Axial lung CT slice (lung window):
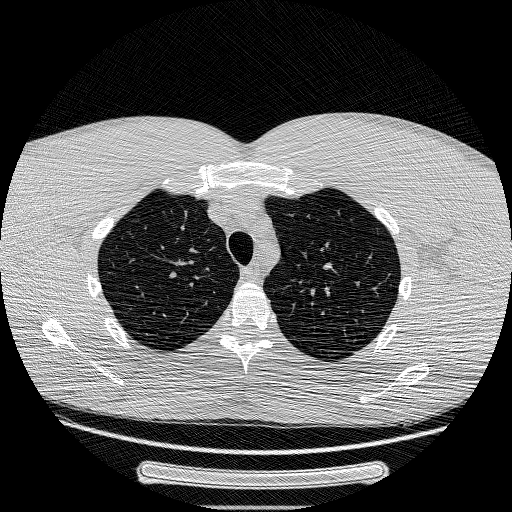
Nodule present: no